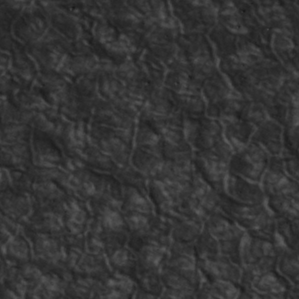
Label: non_frost